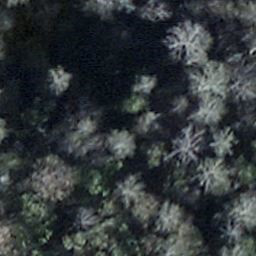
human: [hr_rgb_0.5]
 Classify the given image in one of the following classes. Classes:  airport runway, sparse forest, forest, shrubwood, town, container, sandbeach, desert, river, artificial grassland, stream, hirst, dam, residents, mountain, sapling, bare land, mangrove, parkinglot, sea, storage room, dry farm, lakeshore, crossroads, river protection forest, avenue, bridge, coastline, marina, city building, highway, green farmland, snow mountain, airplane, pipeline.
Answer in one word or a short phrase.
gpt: shrubwood